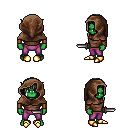
a pixel art fantasy rpg character, male body template, orc, green skin, brown long-sleeve shirt, magenta pants, white plain hairstyle, cloth hood, leather bracers, gold boots, dagger, four views (front, back, left, right), 2x2 character sprite sheet, small pixel art, hard edges, no anti-aliasing